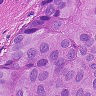
Metastatic tissue present: yes